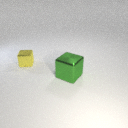
small yellow metal cube behind large green metal cube